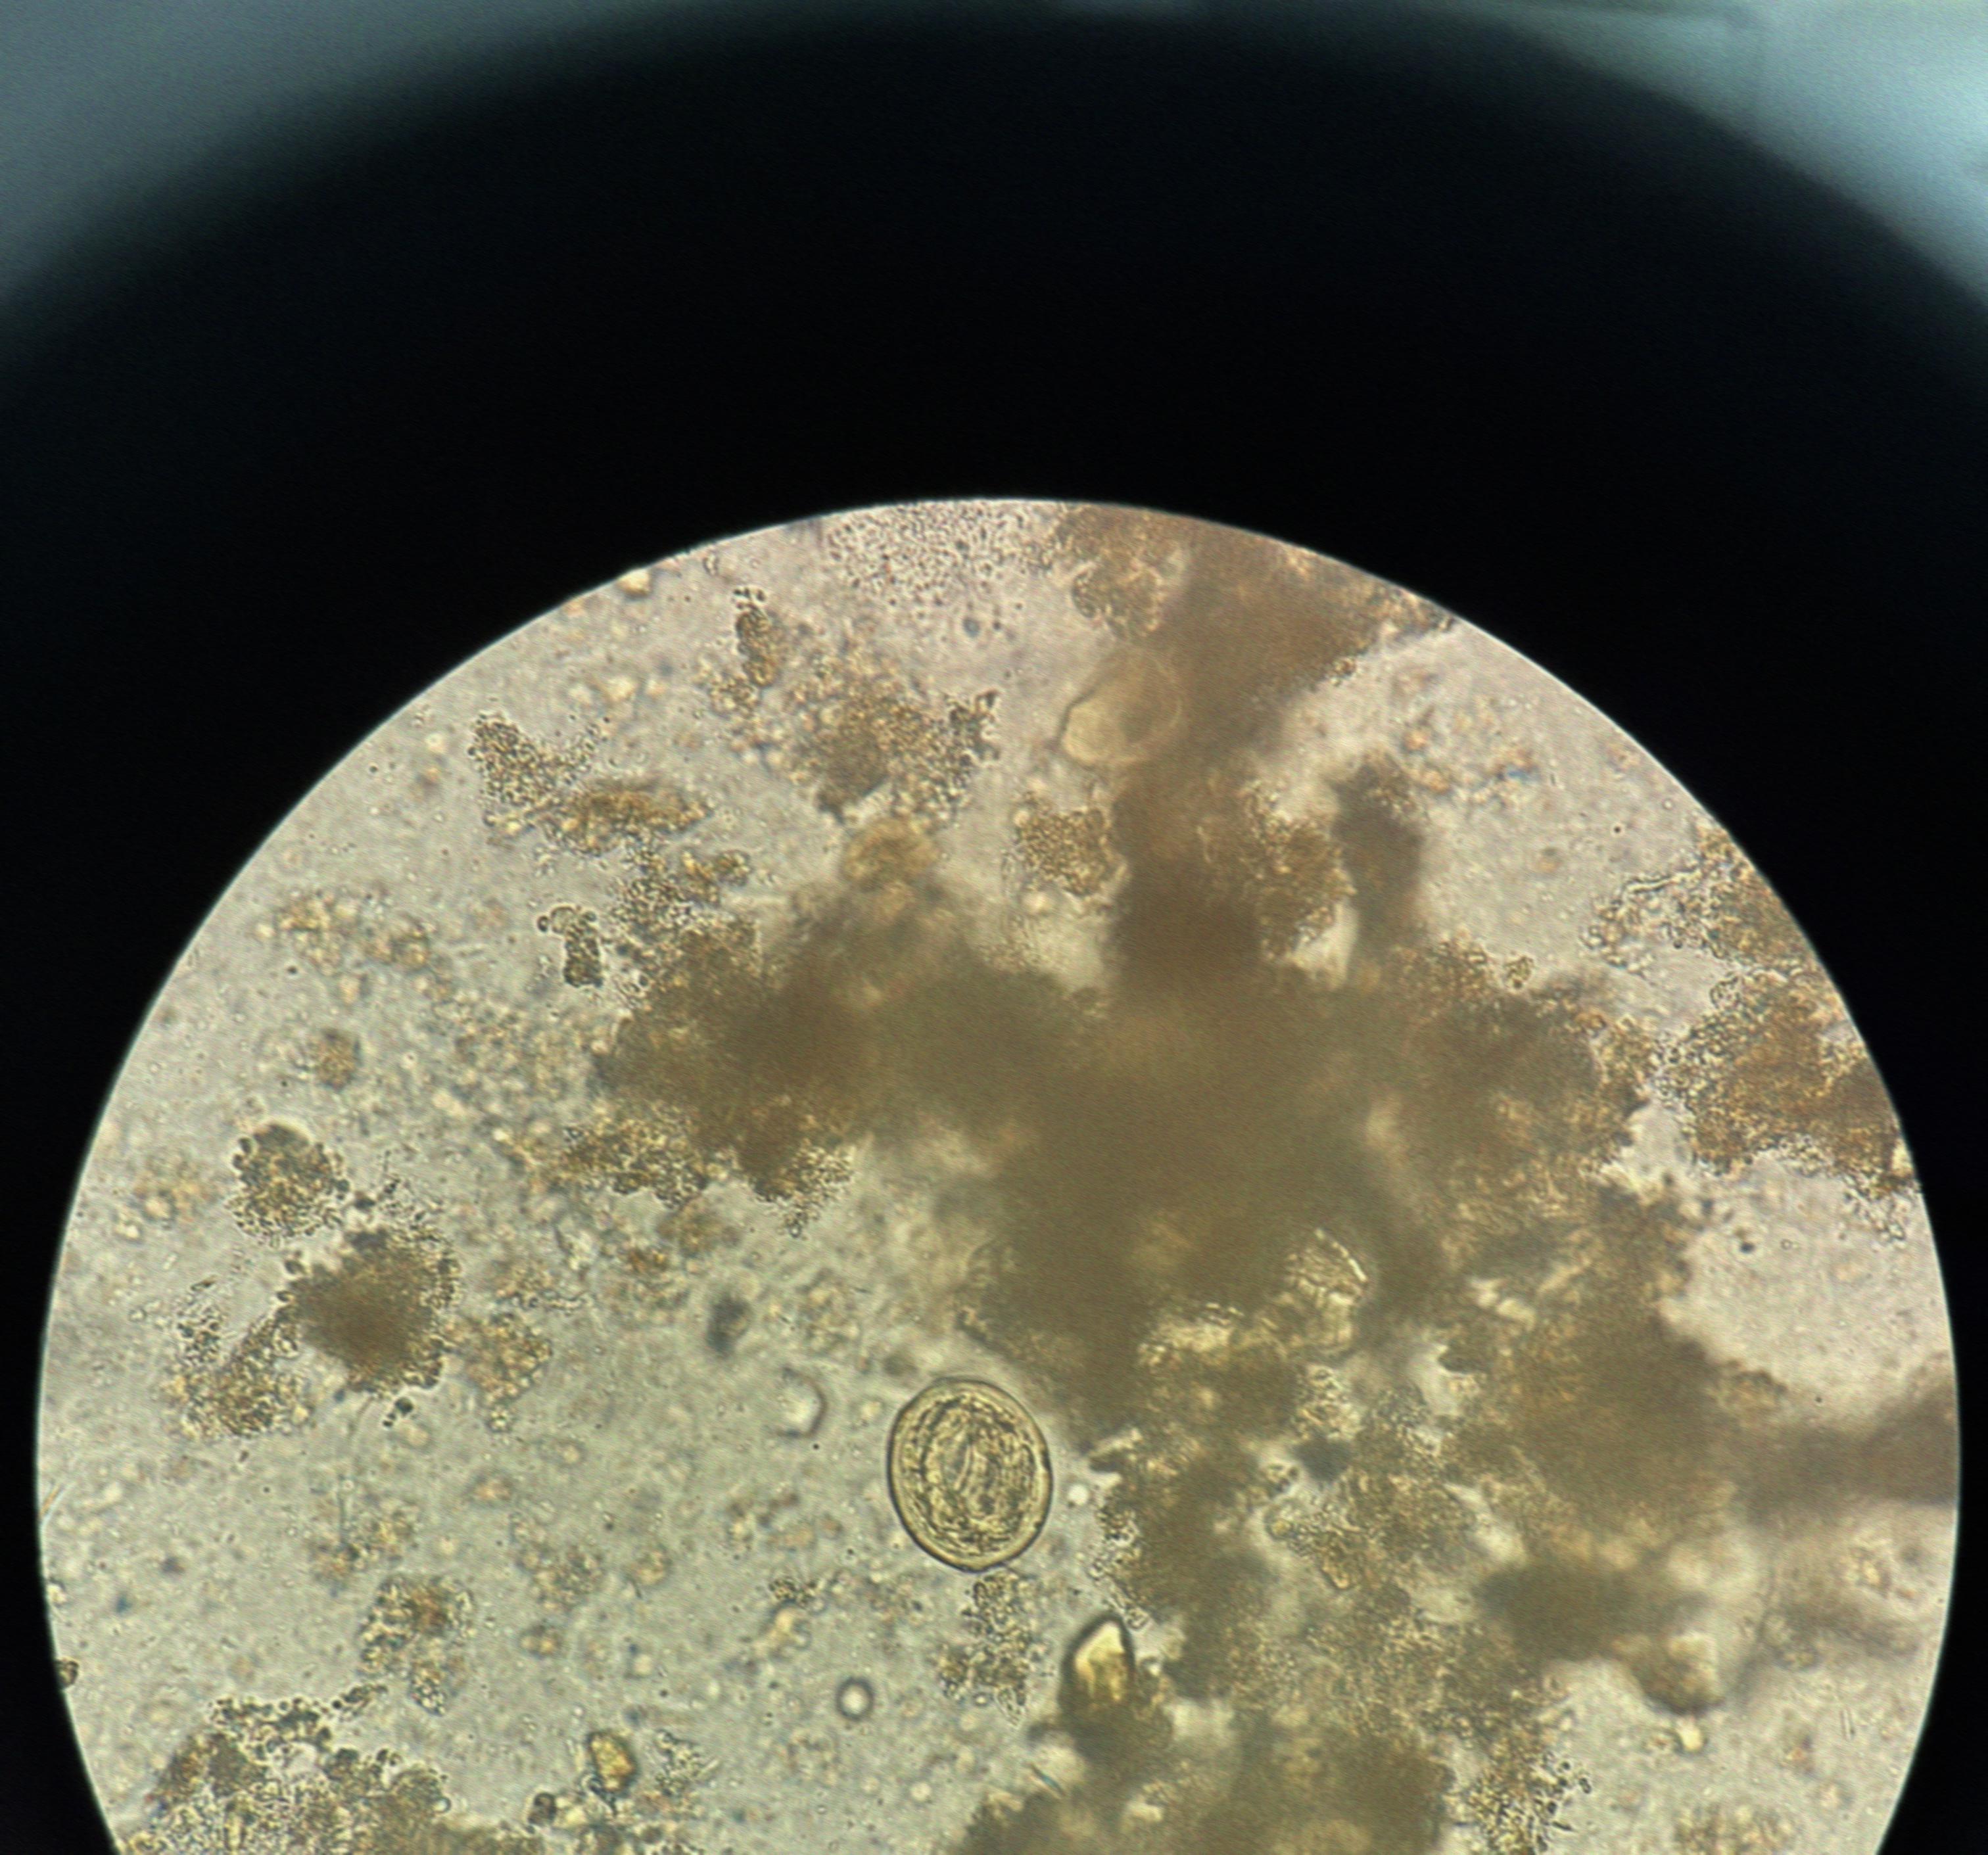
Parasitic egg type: Ascaris lumbricoides